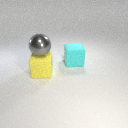
large gray metal sphere above large yellow rubber cube